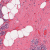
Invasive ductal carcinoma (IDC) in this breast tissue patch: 0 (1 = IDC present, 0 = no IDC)